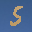
Label: 5